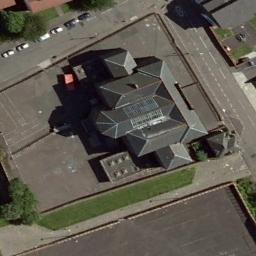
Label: church